Field crop: maize
Growth stage: 2
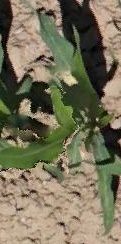
Species: maize